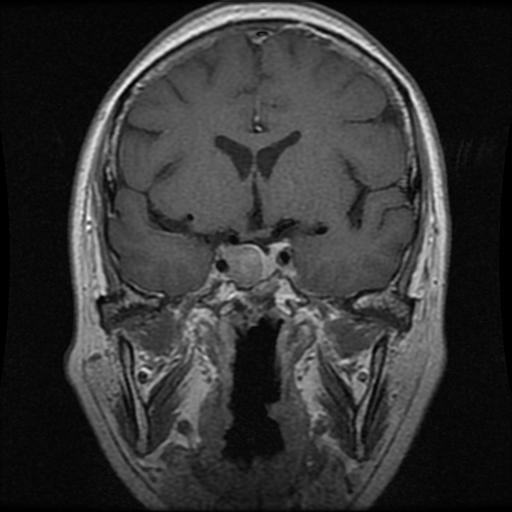
Label: pituitary